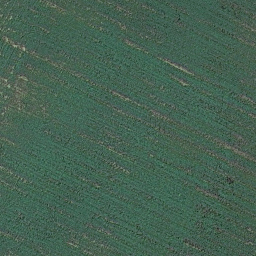
Label: agricultural